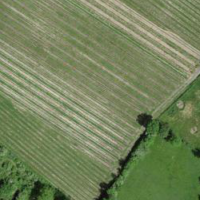
EUNIS habitat code: 52
Species observed at this site:
Cornus sanguinea